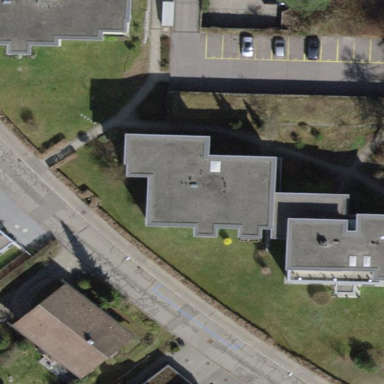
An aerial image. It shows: Apartment building with flat roof.